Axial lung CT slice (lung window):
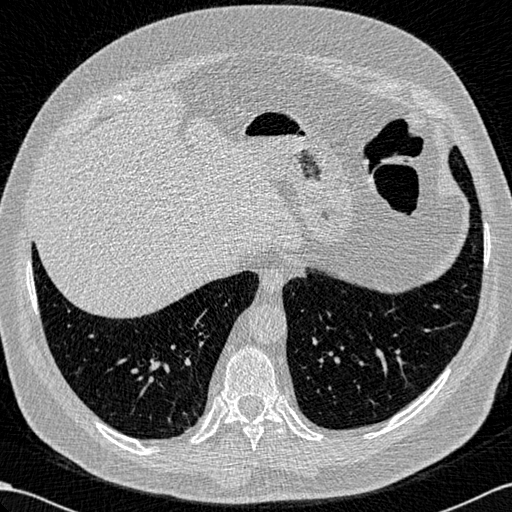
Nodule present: no